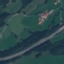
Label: Highway